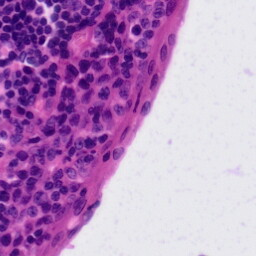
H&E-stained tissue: Tonsil